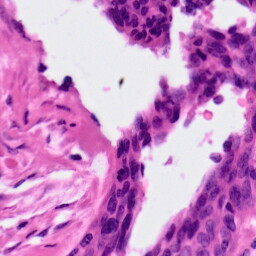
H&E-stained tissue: Ovarian